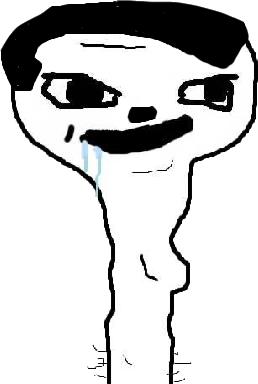
Label: 5_Brainlet